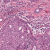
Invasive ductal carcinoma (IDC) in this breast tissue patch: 1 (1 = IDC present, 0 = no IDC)